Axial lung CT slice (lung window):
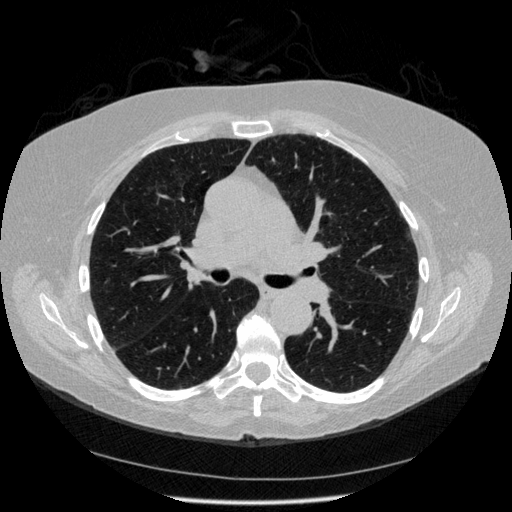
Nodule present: no